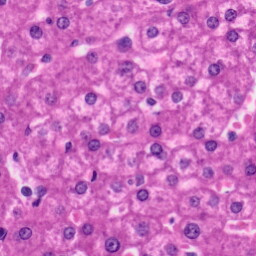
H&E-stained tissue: Liver